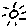
Label: sun